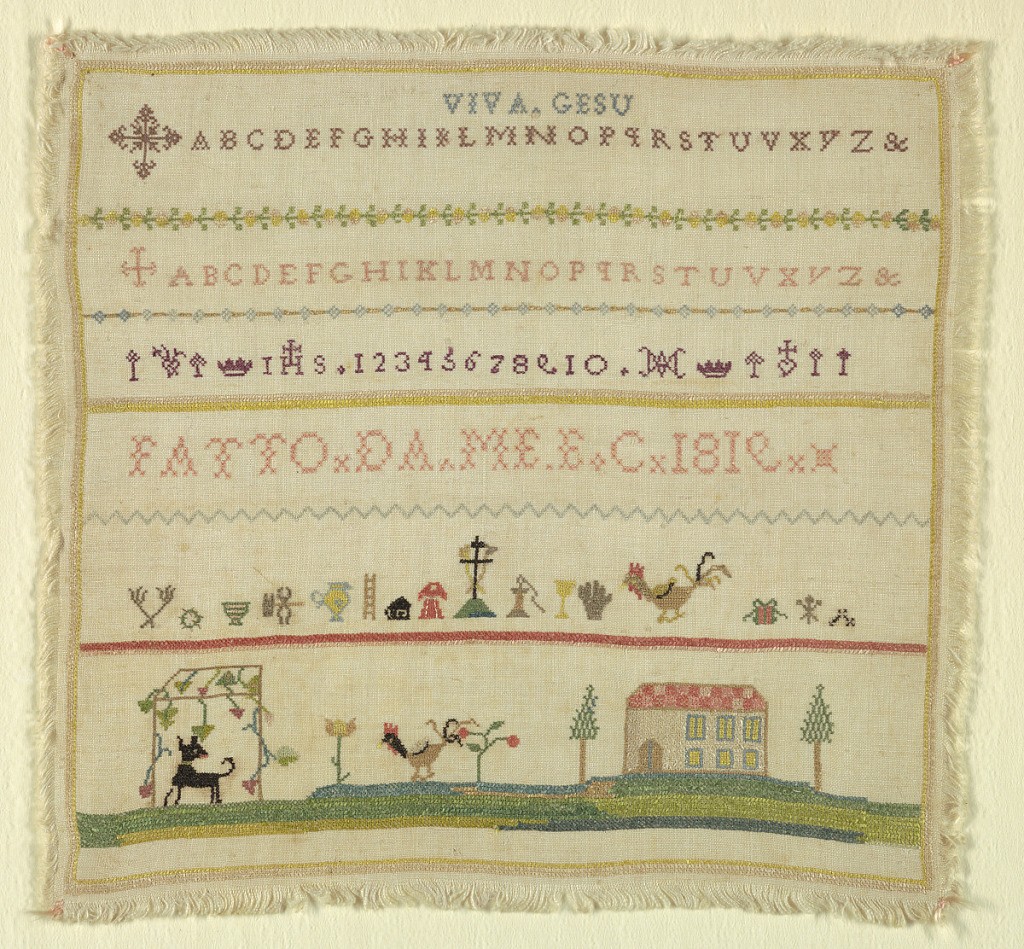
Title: Sampler
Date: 1819
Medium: silk embroidery on linen foundation Technique: embroidered in cross and eyelet stitches on plain weave foundation
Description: Bands of two alphabets introduced by Maltese crosses, signature, symbols of the passion and landscape.